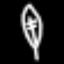
Label: leaf